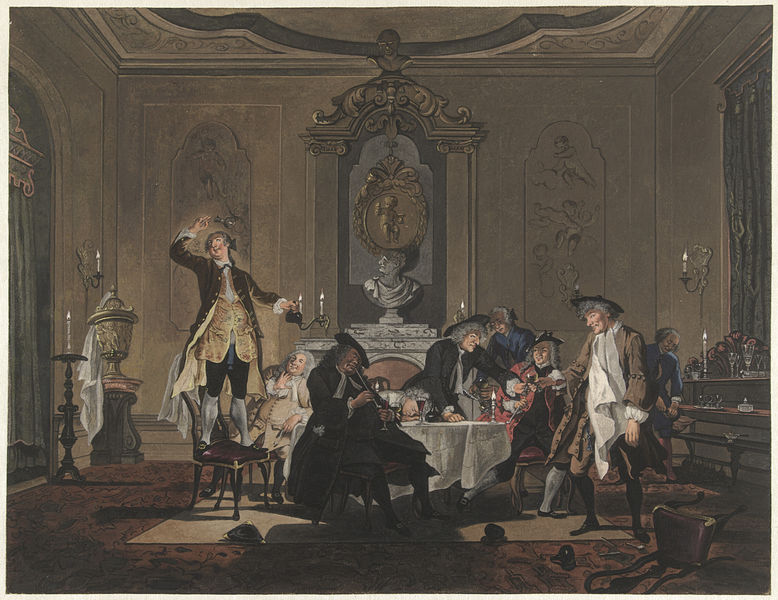
Titel: Het werd rumoerig in huis
Künstler: Sara Troost
Standort: Amsterdam
Institution: Rijksmuseum
Schlagwörter: dunkel, mann, schatten, menschen, getränk, glas, männer, nacht, raum, stuhl, stühle, tisch, tische, zimmer, schloss, fest, gesellschaft, herren, teppich, anstoßen, betrunken, feier, gelage, gläser, saufen, trinken, barock, stehen, innenraum, möbel, tischtuch, vorhang, interieur, stehend, adel, musik, perücke, rede, saal, französisch, salon, pfeife, rauchen, büste, musizieren, kerze, kerzen, stuck, stube, steht, mahl, kerzenständer, bankett, kniebundhosen, pokal, umgefallen, speise, vortrag, hogarth, opium, raucht, bommeln, rezitator, kerzenhalte, rtisch, sing, redet, opiumpfeife, ge3lage, kerzenbhgalter